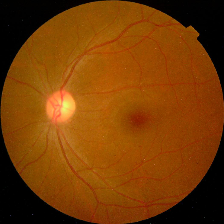
Diabetic retinopathy grade: No DR